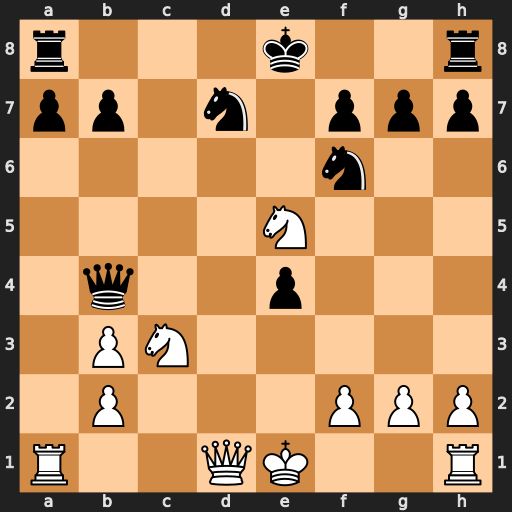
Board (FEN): r3k2r/pp1n1ppp/5n2/4N3/1q2p3/1PN5/1P3PPP/R2QK2R
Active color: w
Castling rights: KQkq
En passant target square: -
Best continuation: Nxd7 Nxd7 Ra4 Qe7 Rxe4